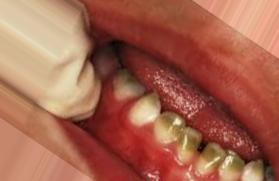
Condition: Tooth Discoloration